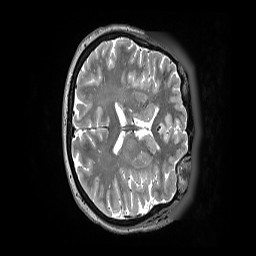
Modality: T2w
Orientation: axial
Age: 58
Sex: female